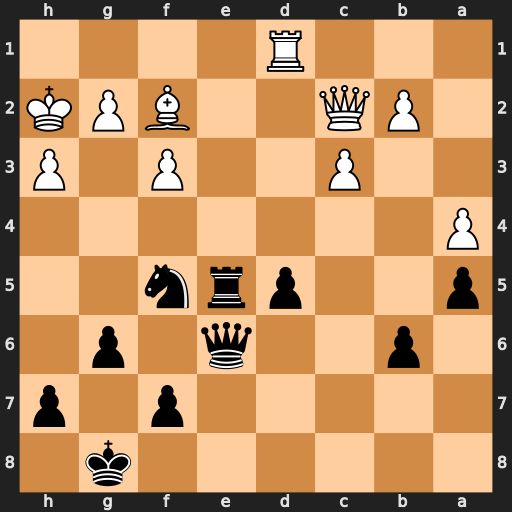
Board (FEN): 6k1/5p1p/1p2q1p1/p2prn2/P7/2P2P1P/1PQ2BPK/3R4
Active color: b
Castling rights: -
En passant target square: -
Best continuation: Re2 Rd2 Qe5+ Kg1 Re1+ Bxe1 Qxe1+